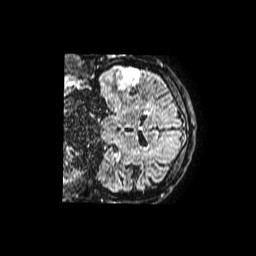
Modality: FLAIR
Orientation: coronal
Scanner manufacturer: philips
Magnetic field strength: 1.5 T
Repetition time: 8 s
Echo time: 0.3032 s